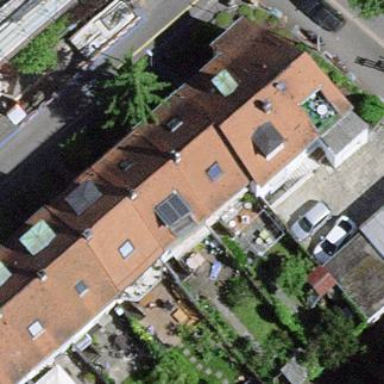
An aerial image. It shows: Terrace building.